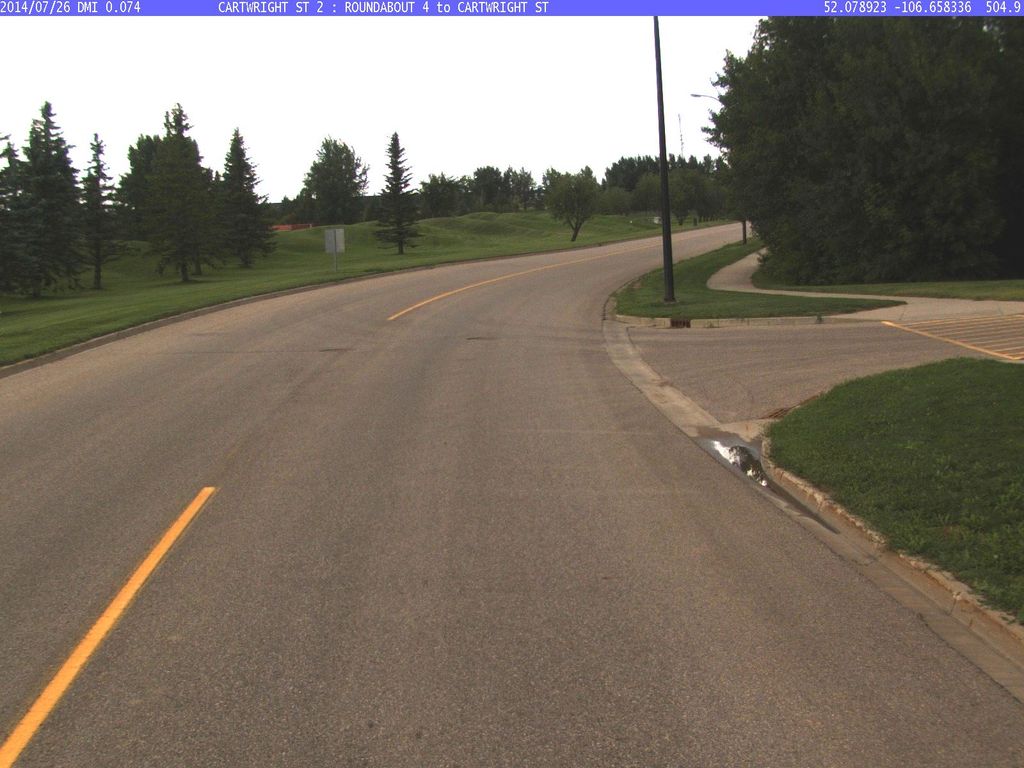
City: saskatoon